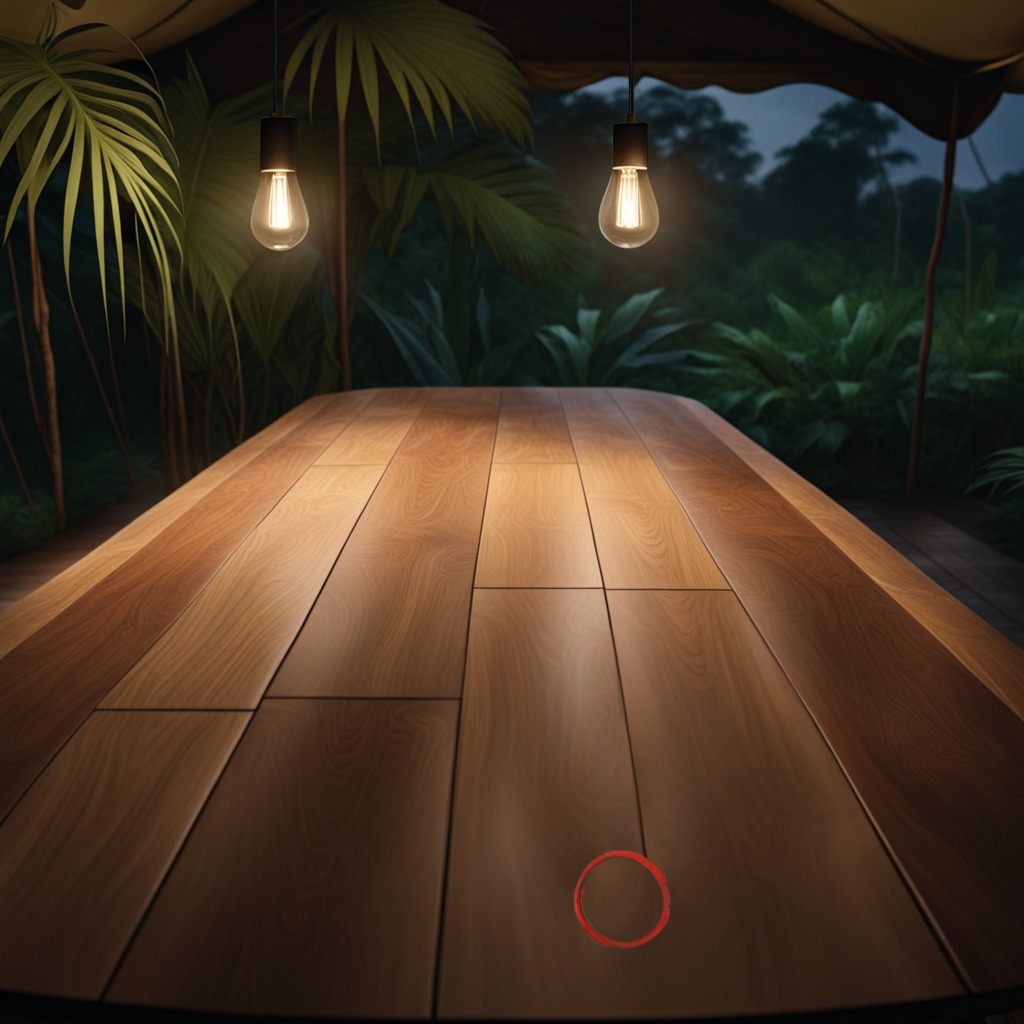
A rubber O-ring is lying on a wooden table inside a jungle field workshop tent at night dim ambient light soft shadows worn but